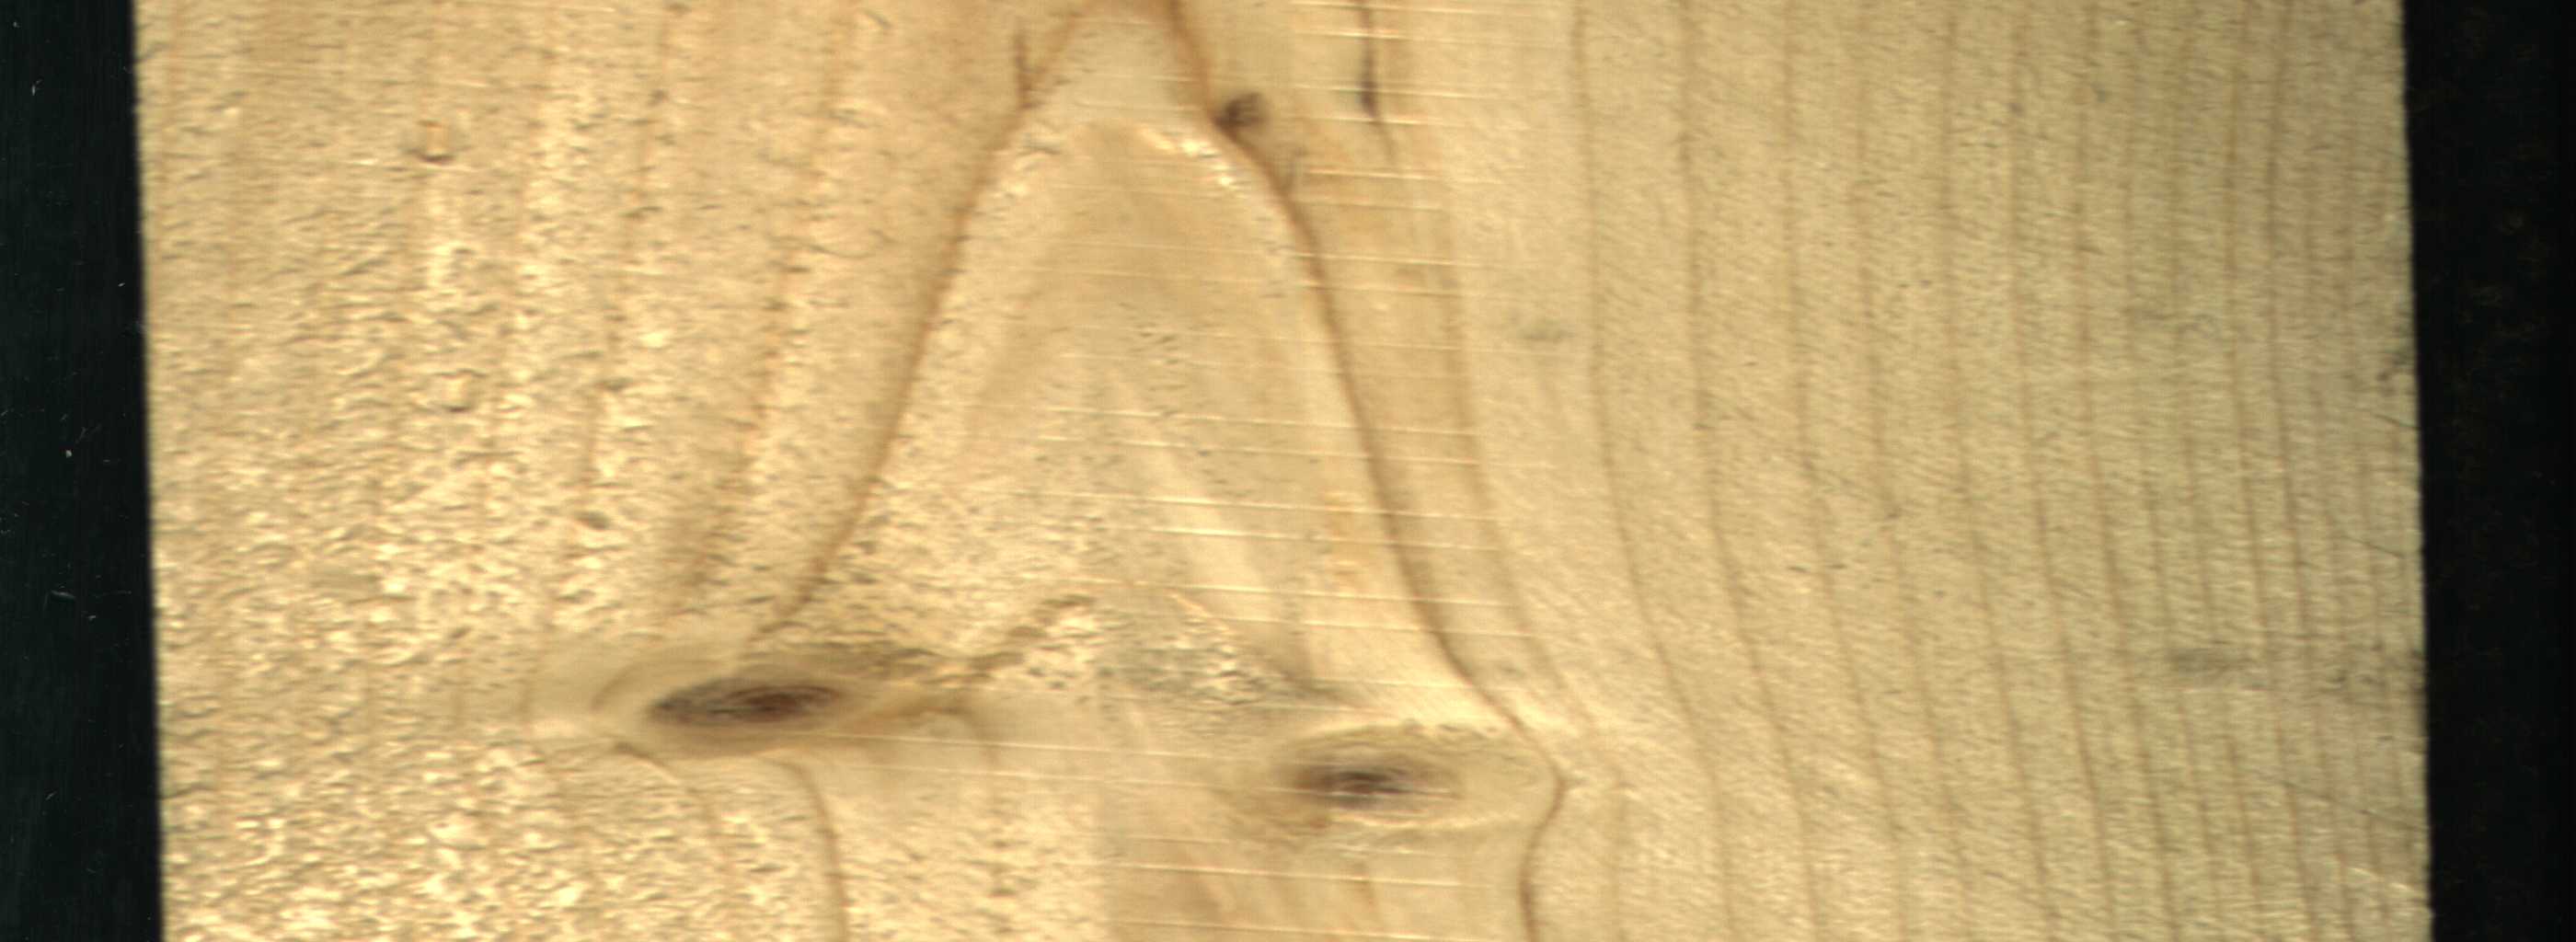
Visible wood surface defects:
Live_Knot
Live_Knot